Field crop: tomato
Growth stage: 1
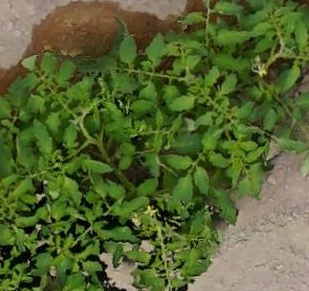
Species: tomato